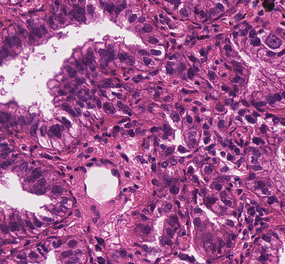
Tumor epithelial tissue: yes
Tumor-associated stroma tissue: yes
Normal tissue: no